Chest X-ray. View position: PA
Patient age: 53
Patient sex: F
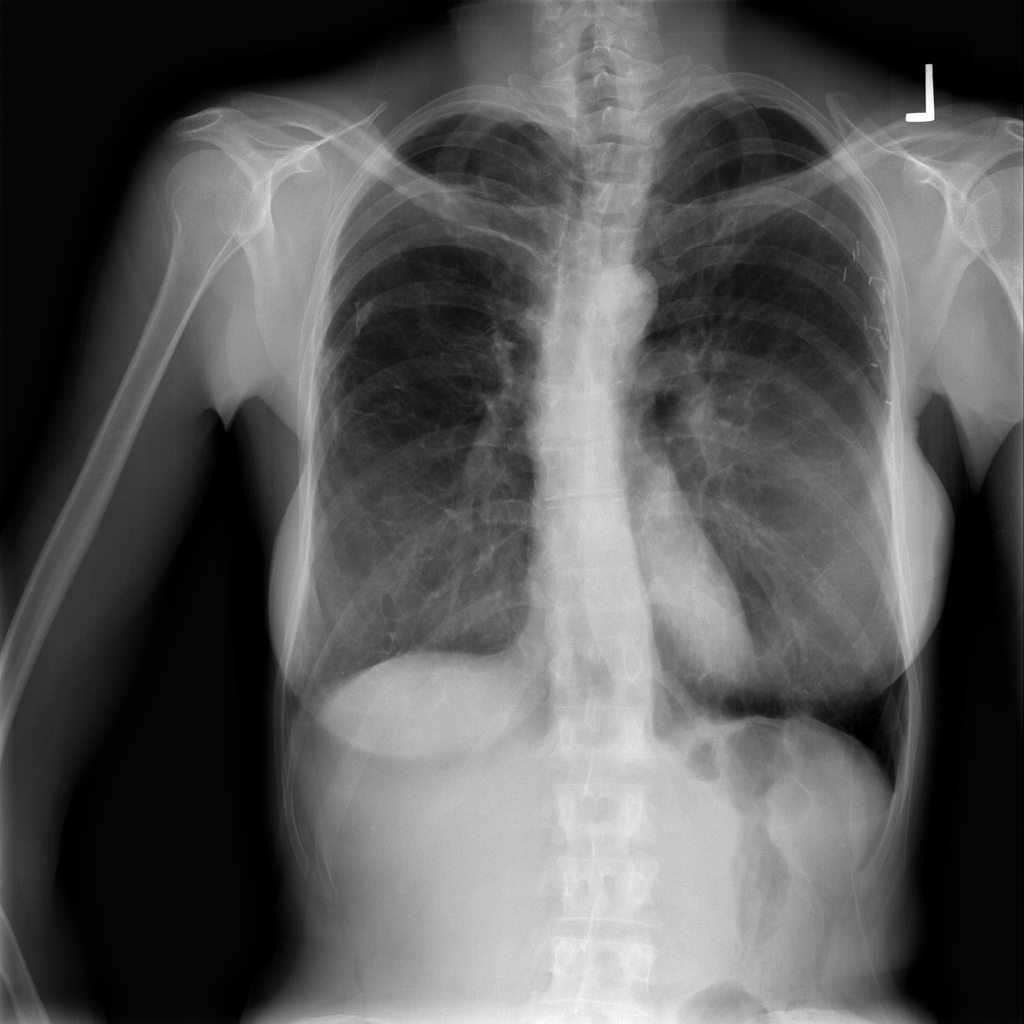
Finding: Pneumothorax